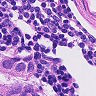
Metastatic tissue present: no